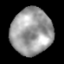
Tissue: lung
Cell type: Epithelial cells
Senescence score: 0.2299
Nuclear area (px): 1867
Mean DAPI intensity: 157.517